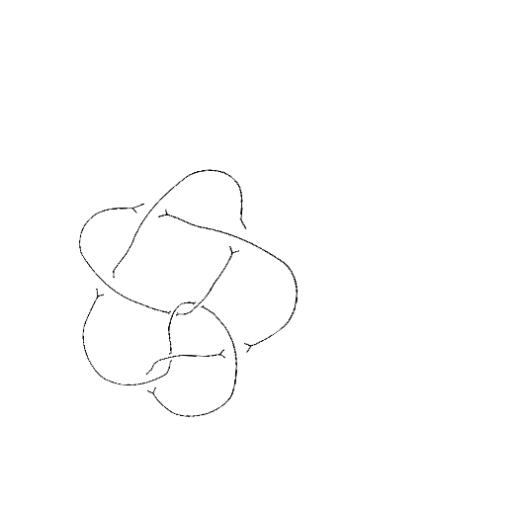
Crossing number: 8